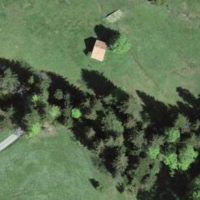
EUNIS habitat code: 43
Species observed at this site:
Petasites albus